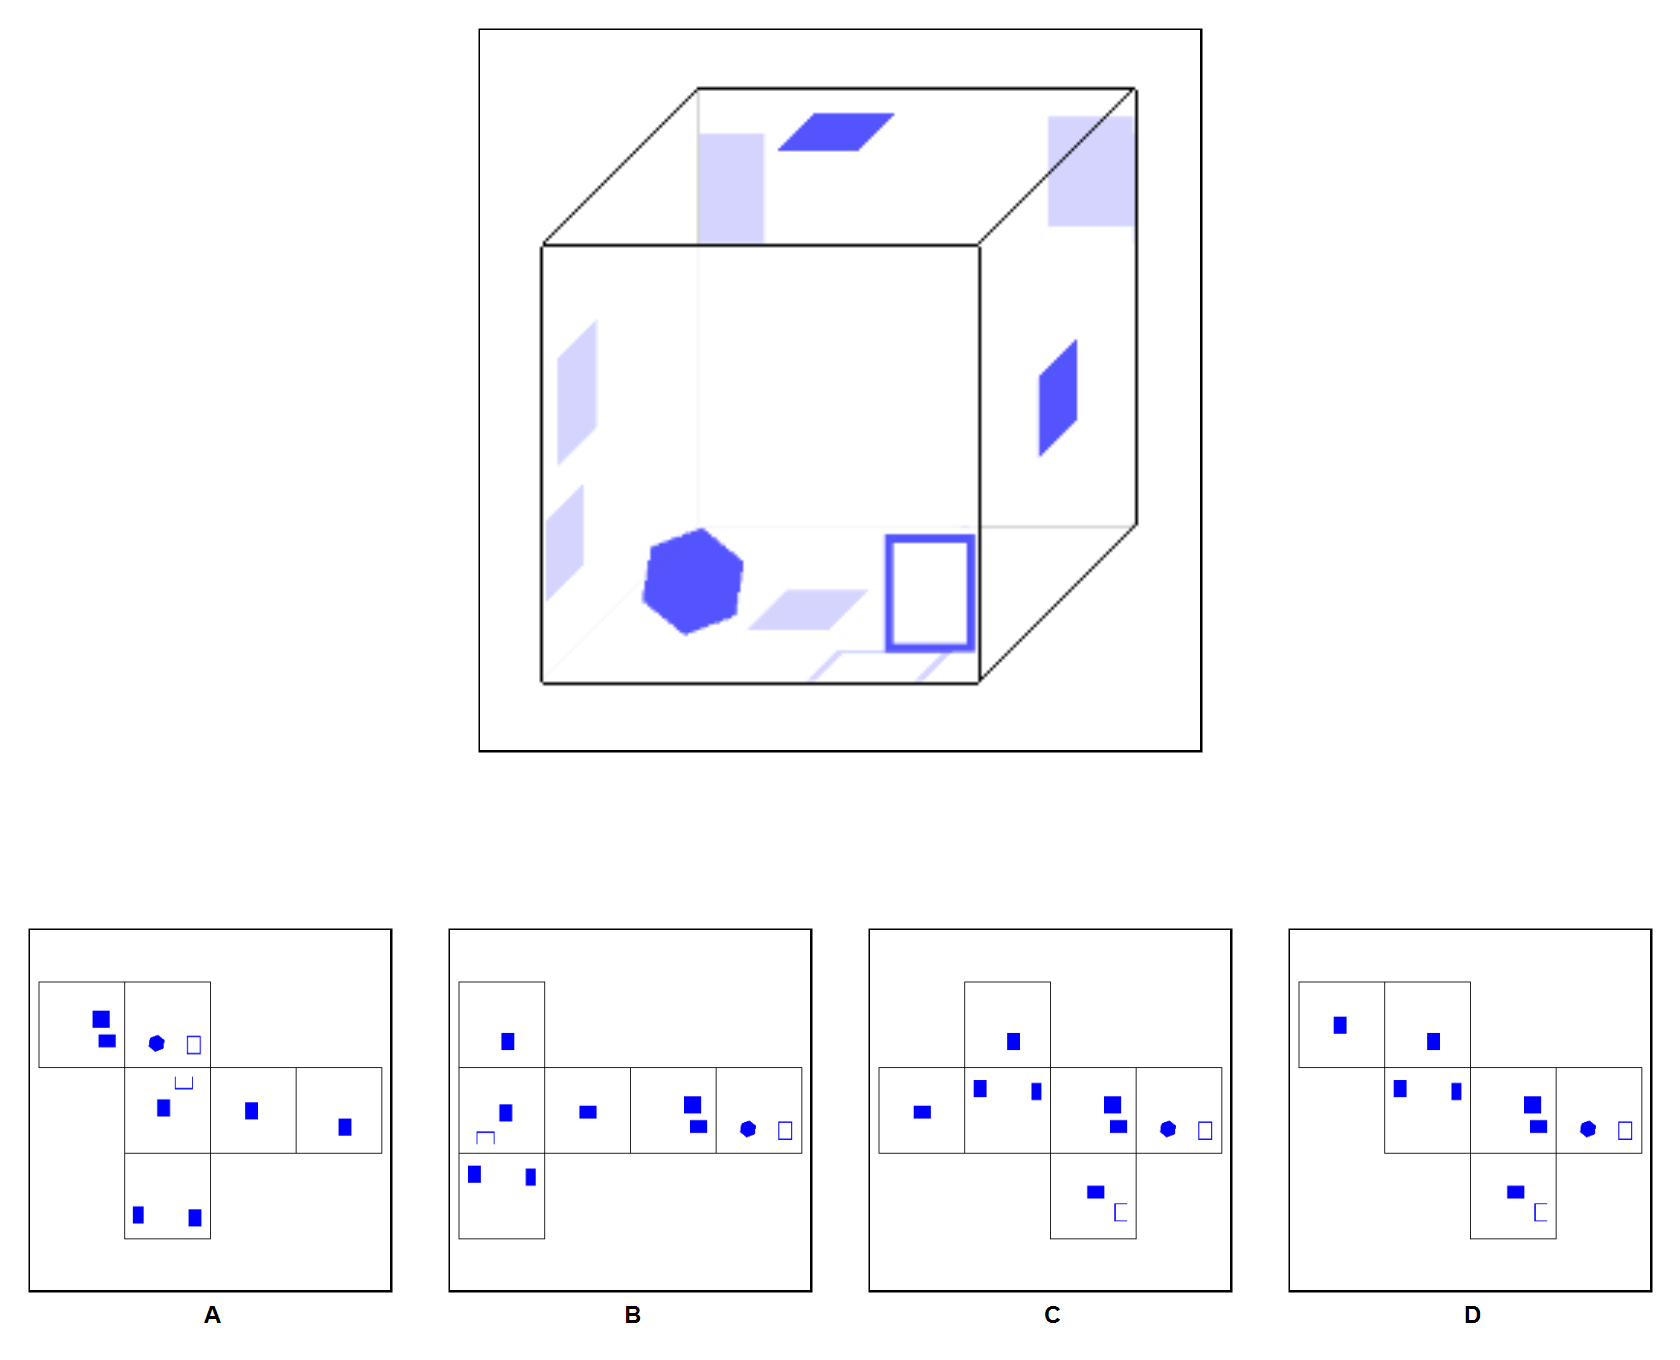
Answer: B